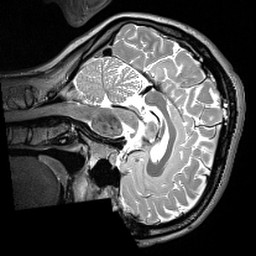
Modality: T2w
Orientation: sagittal
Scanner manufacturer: siemens
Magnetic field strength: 3 T
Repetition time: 3 s
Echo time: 0.418 s